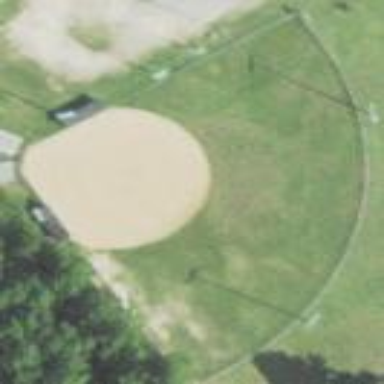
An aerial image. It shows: Baseball pitch for leisure land.